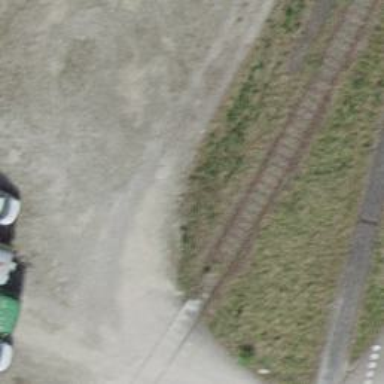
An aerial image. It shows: Disused railway spur with single track.